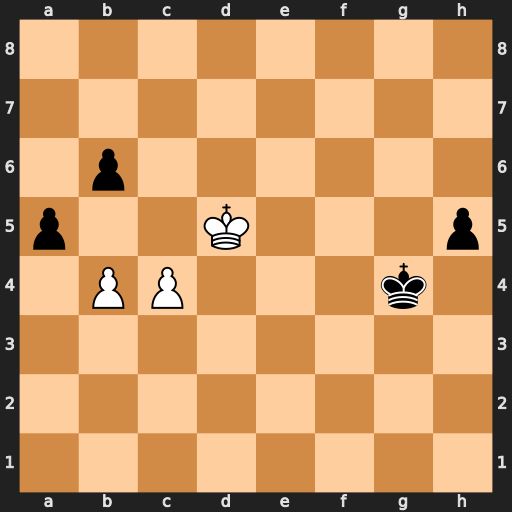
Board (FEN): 8/8/1p6/p2K3p/1PP3k1/8/8/8
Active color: w
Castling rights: -
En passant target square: -
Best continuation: c5 h4 c6 h3 c7